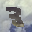
Label: 3